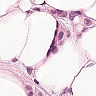
Metastatic tissue present: yes